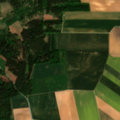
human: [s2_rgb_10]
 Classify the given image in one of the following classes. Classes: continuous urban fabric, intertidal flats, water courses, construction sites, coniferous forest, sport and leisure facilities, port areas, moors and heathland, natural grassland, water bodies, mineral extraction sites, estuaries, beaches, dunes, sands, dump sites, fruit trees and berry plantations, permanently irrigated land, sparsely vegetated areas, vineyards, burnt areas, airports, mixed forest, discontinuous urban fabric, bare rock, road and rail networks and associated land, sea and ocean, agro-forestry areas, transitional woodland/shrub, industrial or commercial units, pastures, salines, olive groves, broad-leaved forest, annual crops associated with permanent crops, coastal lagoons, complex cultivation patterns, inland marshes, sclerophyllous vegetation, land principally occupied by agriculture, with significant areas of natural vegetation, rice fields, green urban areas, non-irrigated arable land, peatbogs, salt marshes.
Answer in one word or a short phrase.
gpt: non-irrigated arable land, coniferous forest